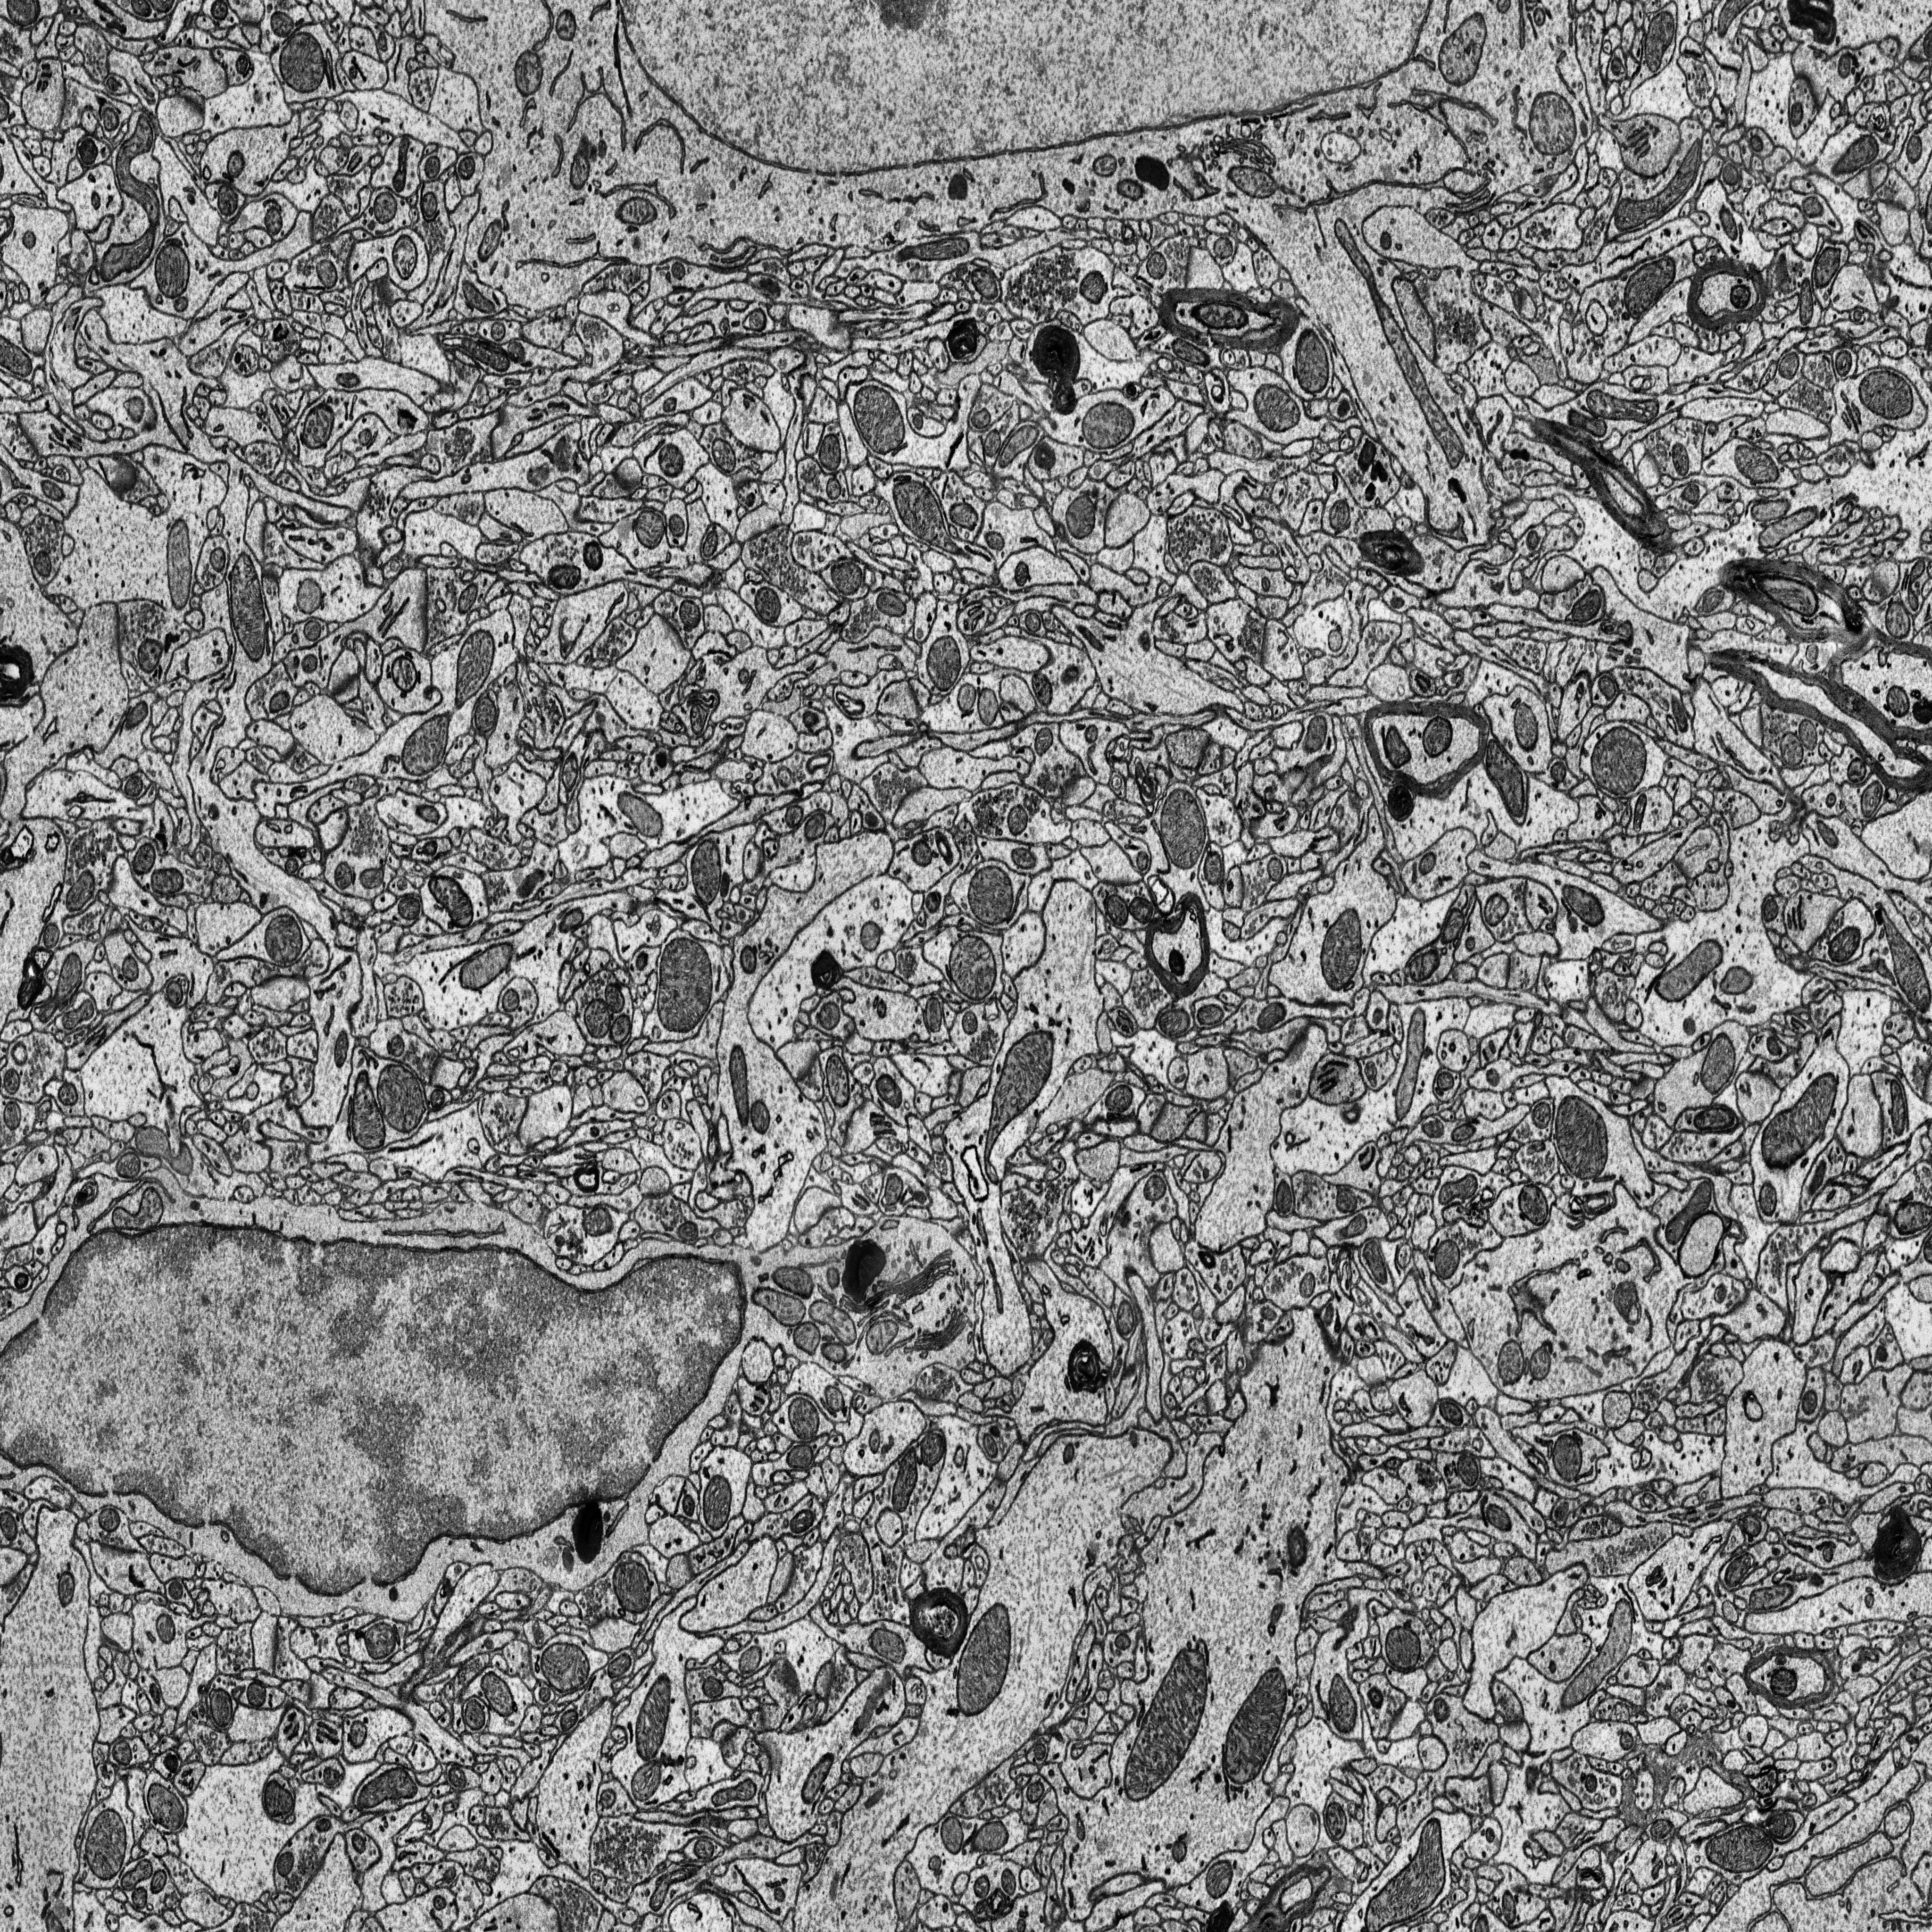
Electron microscopy slice of rat cortex tissue
Slice depth (z): 22
Mitochondria instances in slice: 411